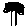
Label: tree